A scalogram of one vibration snapshot from a rotating bearing is shown, computed with a continuous wavelet transform. Determine the bearing's health state. Answer with exactly one of: normal, inner_race, outer_race, ball.
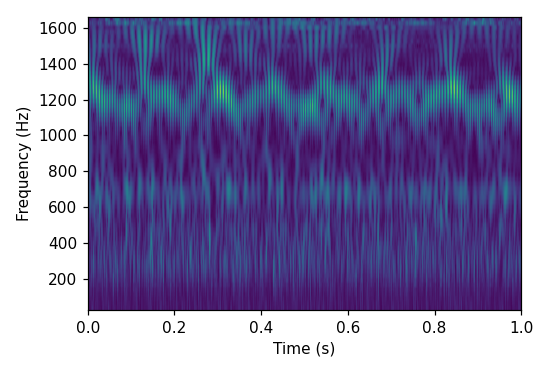
Answer: outer_race